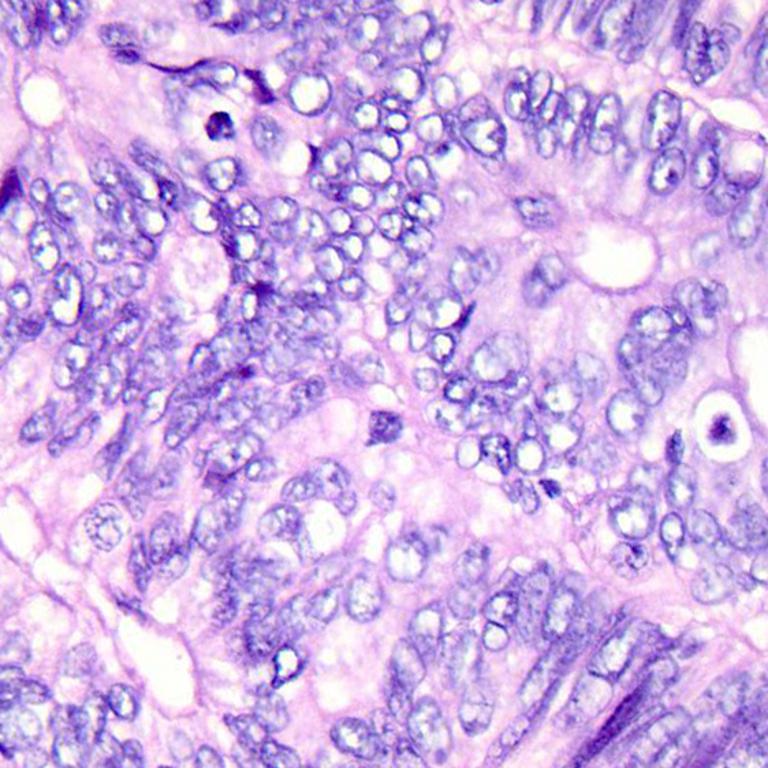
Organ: colon
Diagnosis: adenocarcinomas